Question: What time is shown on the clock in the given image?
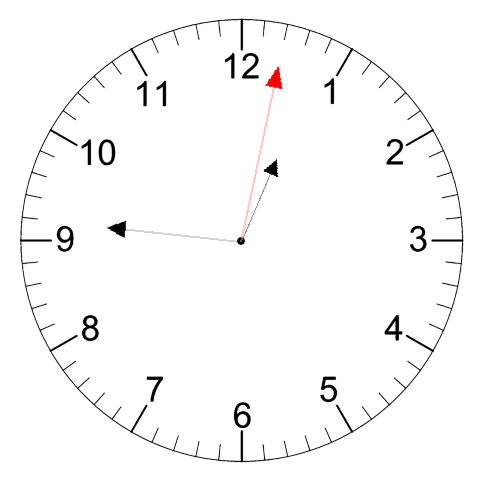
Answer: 12:46:02